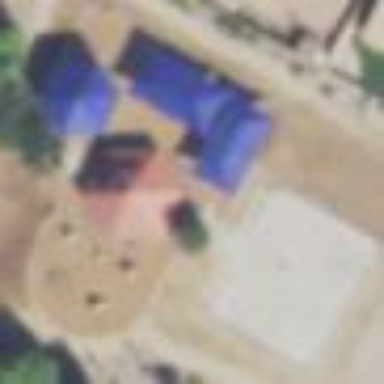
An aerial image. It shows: Playground area for leisure activities on the land.